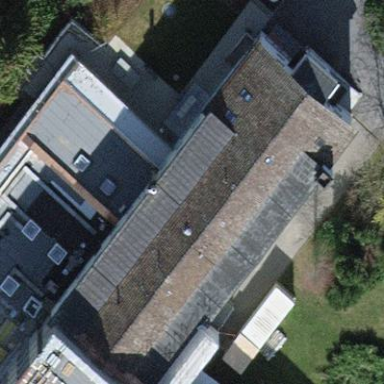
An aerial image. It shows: Hospital building.